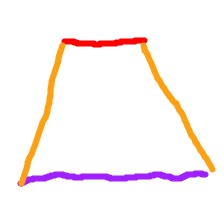
Shape: trapezoid